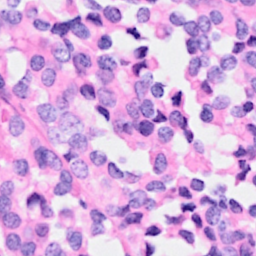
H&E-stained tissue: Breast